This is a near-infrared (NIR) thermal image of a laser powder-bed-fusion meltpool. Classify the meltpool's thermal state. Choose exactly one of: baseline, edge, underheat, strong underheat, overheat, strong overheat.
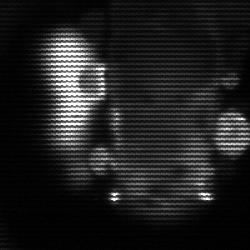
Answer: strong underheat